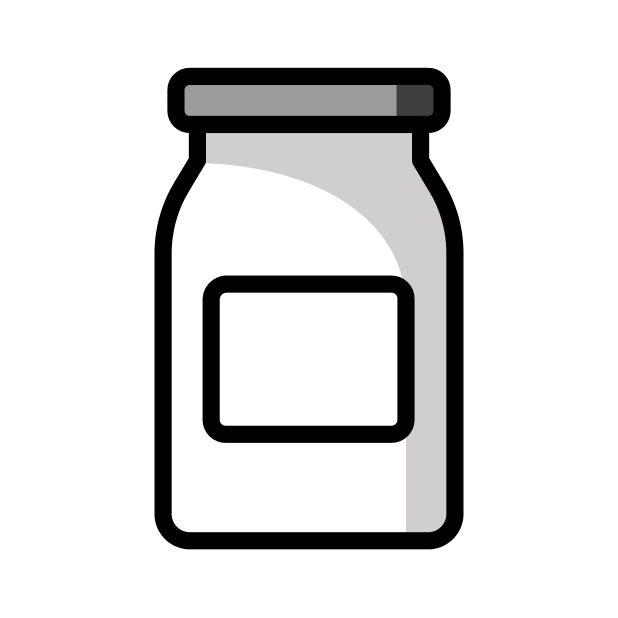
Emoji: 🫙
Name: jar
Unicode: 0x1fad9